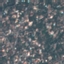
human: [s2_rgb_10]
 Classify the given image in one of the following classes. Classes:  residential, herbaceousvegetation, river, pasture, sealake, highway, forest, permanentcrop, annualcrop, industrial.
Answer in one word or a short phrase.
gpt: Residential